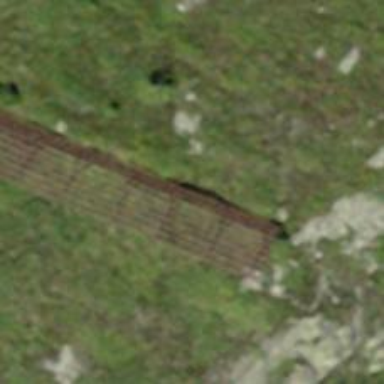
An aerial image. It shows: Structure built for avalanche protection.